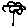
Label: flower